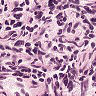
Metastatic tissue present: no